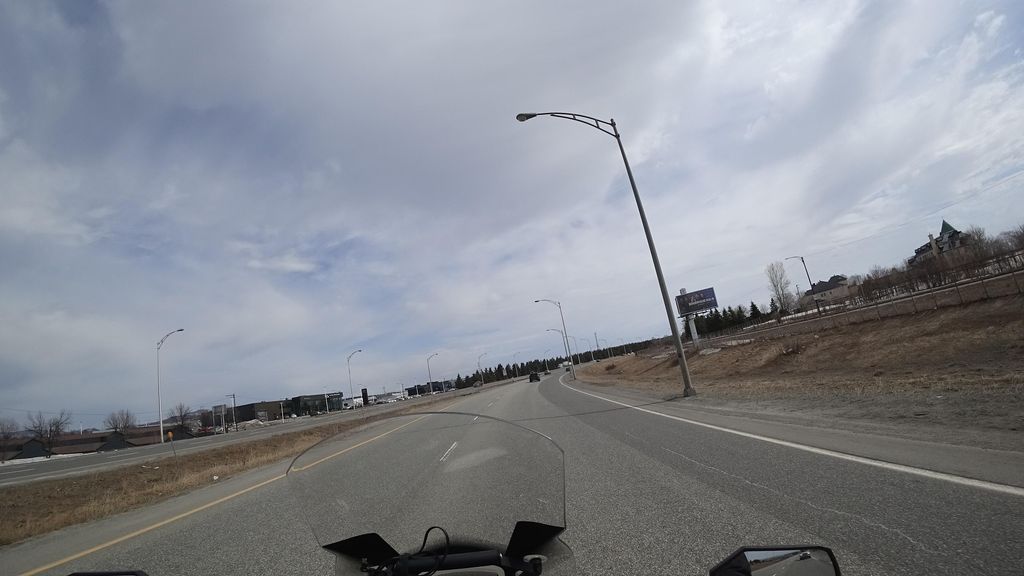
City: quebec_city